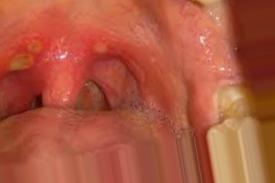
Condition: Mouth Ulcer